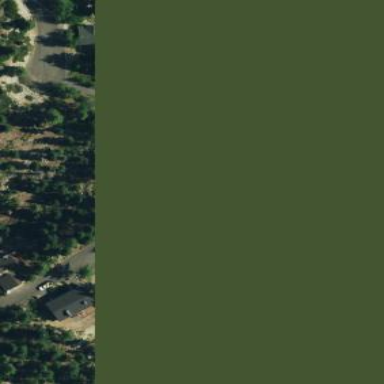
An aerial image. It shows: Forest with evergreen needle-leaved trees.